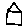
Label: house